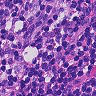
Metastatic tissue present: no